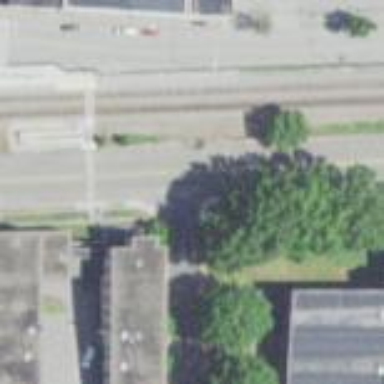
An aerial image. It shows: Dormitory building.